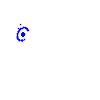
Particle: proton